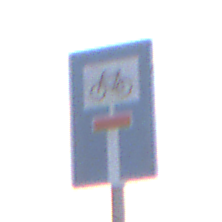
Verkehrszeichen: SackgasseRadverkehrDurchlaessig
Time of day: SunriseSunset
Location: Outdoor (Urban)
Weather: Clear
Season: NotSpecified
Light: Natural